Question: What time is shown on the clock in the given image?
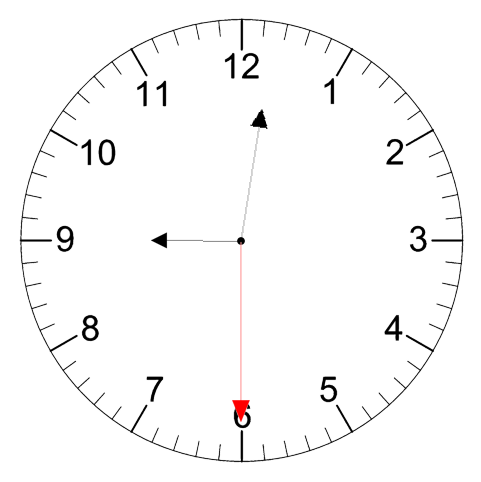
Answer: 09:01:30